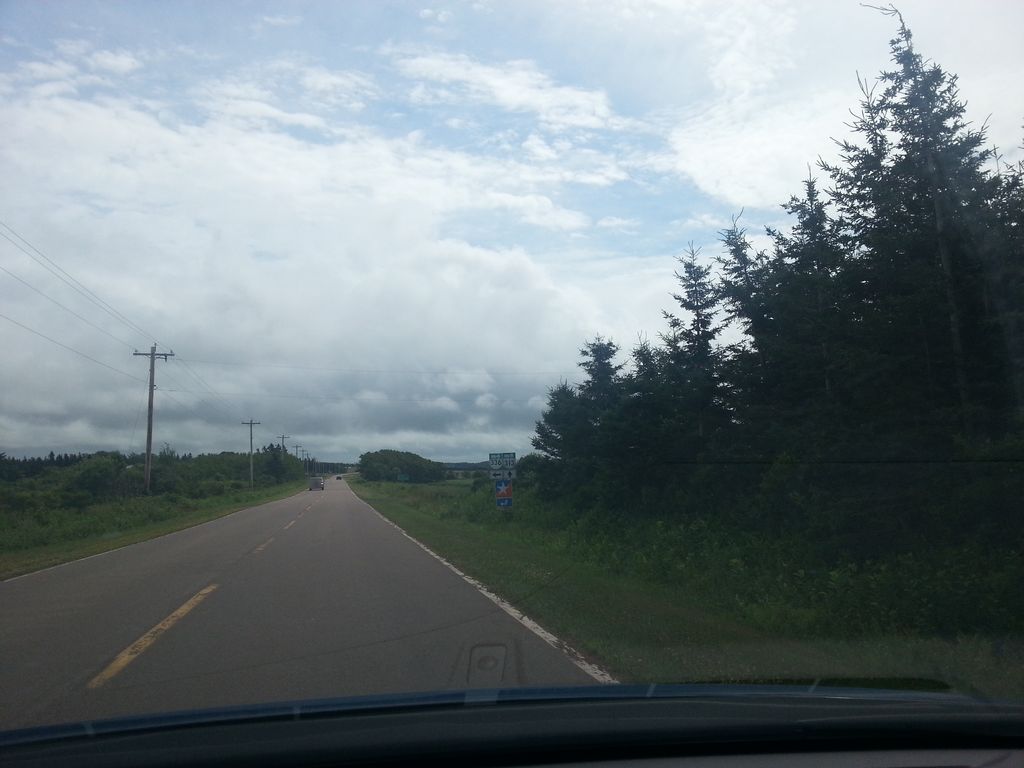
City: charlottetown